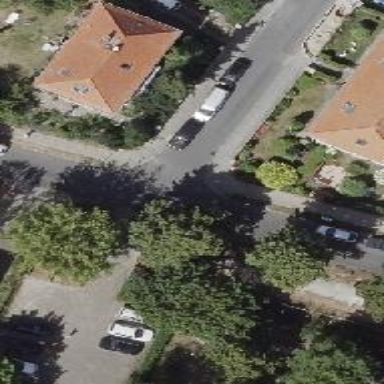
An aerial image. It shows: Residential road with sidewalks on both sides.